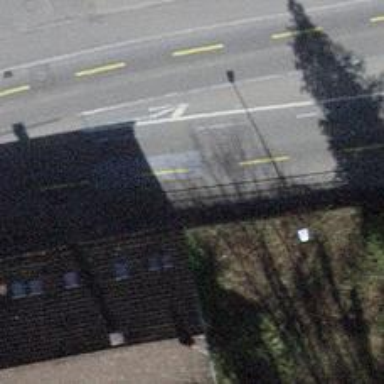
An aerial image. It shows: Sidewalk along the footway.